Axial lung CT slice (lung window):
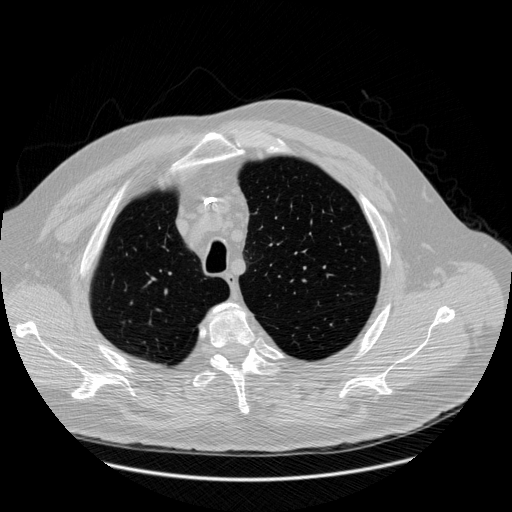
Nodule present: no